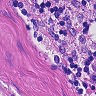
Metastatic tissue present: no